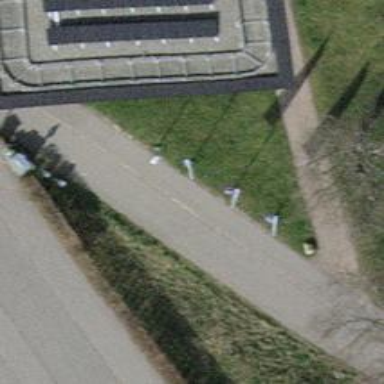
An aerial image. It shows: Flagpole structure.